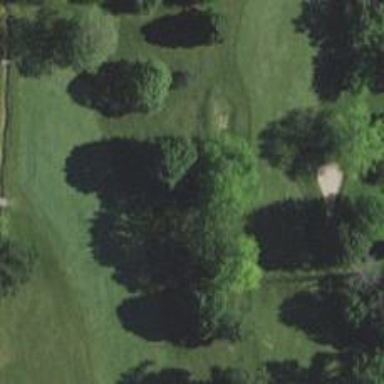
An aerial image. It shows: Service road used as golf cart path.